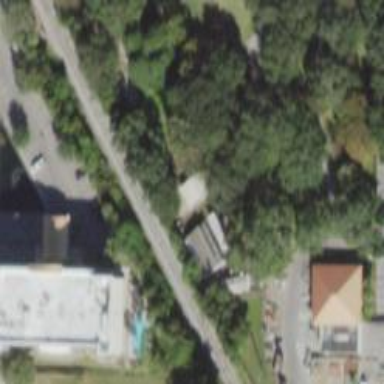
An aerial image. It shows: Miniature railway yard.